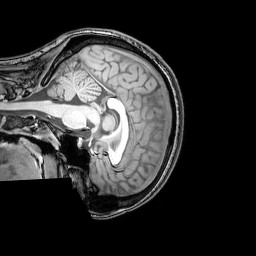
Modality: T1w
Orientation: sagittal
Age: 24
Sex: female
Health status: healthy
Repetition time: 0.081 s
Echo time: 0.037 s